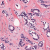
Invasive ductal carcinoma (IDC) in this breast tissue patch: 1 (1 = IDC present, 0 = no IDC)